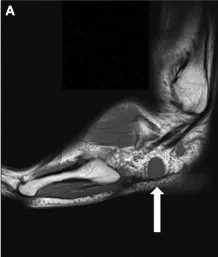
(A) Sagittal T1 weighted image demonstrates a 1.8 cm T1 isointense round mass in the lateral subcutaneous soft tissues, plantar to the peroneal tendons.
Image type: radiology (mri)